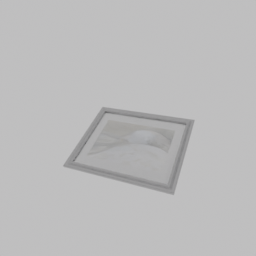
Label: decoration